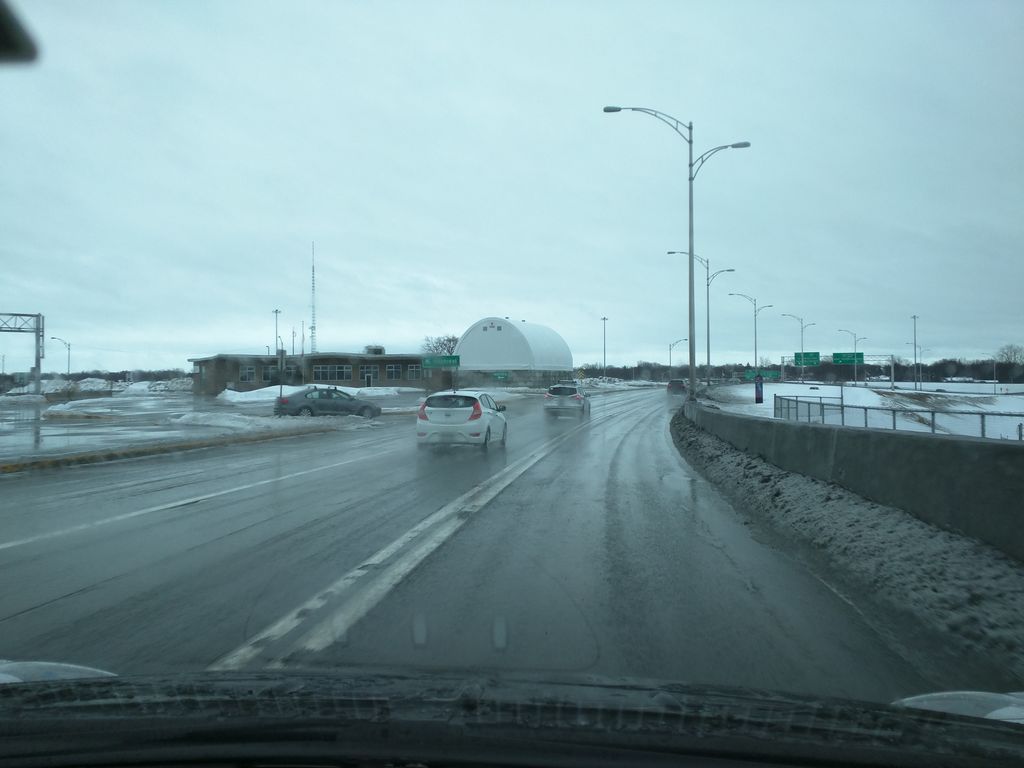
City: montreal